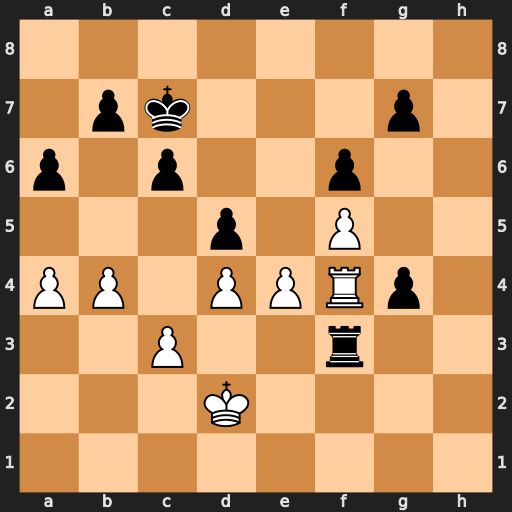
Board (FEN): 8/1pk3p1/p1p2p2/3p1P2/PP1PPRp1/2P2r2/3K4/8
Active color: w
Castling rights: -
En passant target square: -
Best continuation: Rxf3 gxf3 e5 f2 Ke2 fxe5 dxe5 f1=Q+ Kxf1